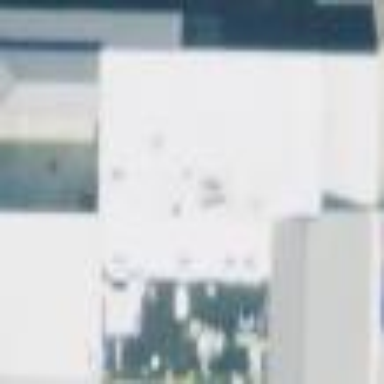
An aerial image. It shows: Building housing car shop.